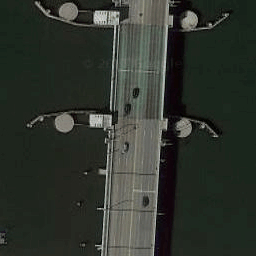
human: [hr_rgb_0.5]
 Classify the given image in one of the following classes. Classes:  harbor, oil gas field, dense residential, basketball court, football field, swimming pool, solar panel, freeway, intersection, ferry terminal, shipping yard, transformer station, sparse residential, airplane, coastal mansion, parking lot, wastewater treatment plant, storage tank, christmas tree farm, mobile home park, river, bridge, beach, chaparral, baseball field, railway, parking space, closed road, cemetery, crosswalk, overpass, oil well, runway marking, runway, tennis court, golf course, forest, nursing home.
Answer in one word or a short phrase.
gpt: bridge